Field crop: maize
Growth stage: 2
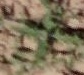
Species: atriplex